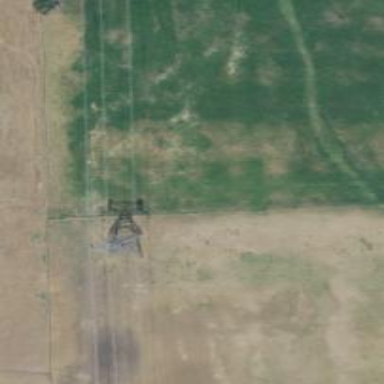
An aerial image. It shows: Power tower.